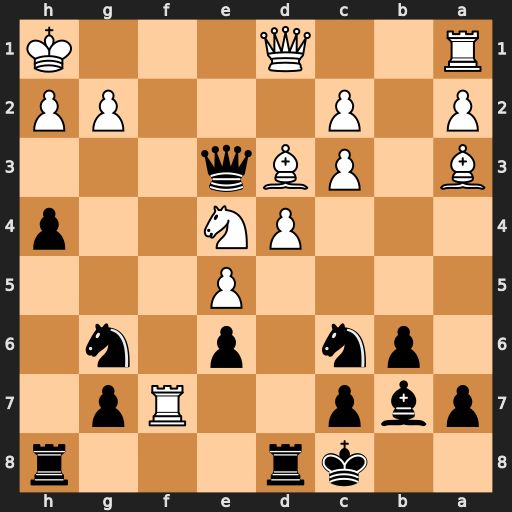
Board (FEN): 2kr3r/pbp2Rp1/1pn1p1n1/4P3/3PN2p/B1PBq3/P1P3PP/R2Q3K
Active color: b
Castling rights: -
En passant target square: -
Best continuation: h3 Qg1 hxg2+